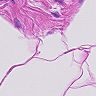
Metastatic tissue present: no